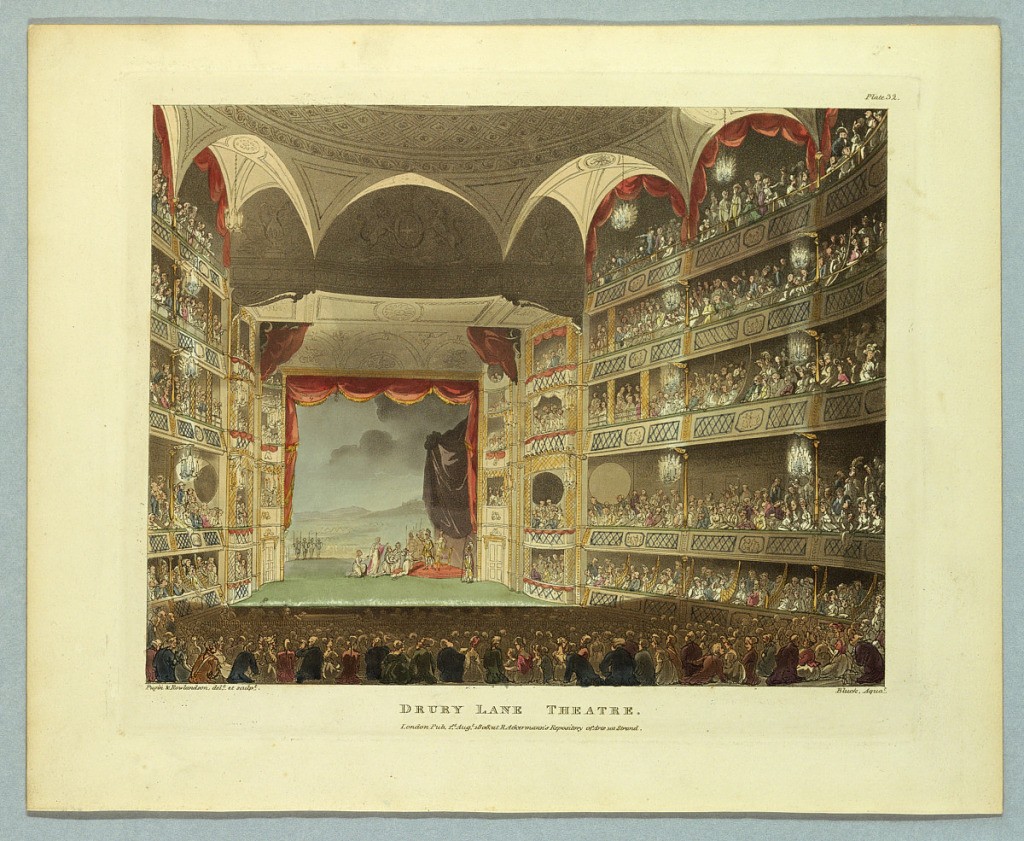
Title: Drury Lane Theater from Ackermann's Repository
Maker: Thomas Rowlandson, British, 1756–1827
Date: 1808
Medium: Black ink with watercolor on paper
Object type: Print
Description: Horizontal rectangle. View of the theater facing the stage from the rear. Filled boxes and floor. Roman play in progress. Title, artists' and publisher's names below.